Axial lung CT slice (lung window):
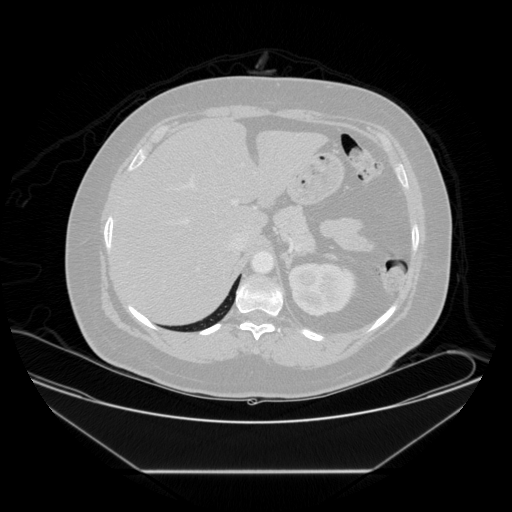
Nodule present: no